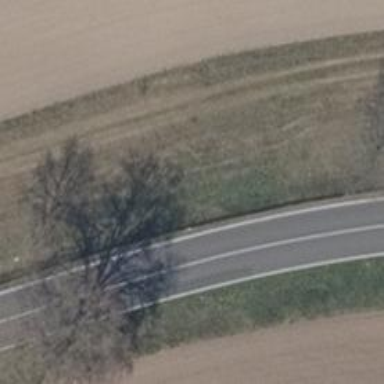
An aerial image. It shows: Primary highway.